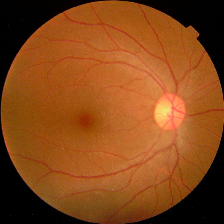
Diabetic retinopathy grade: No DR